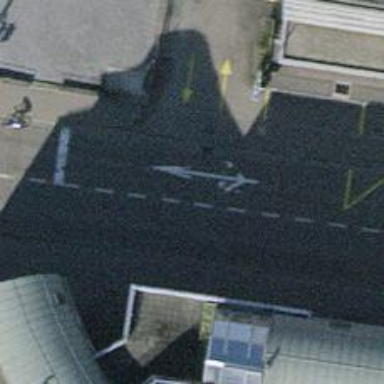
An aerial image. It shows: Primary highway with asphalt surface. Both sides of the road have sidewalks and there is cycle track on the left side.